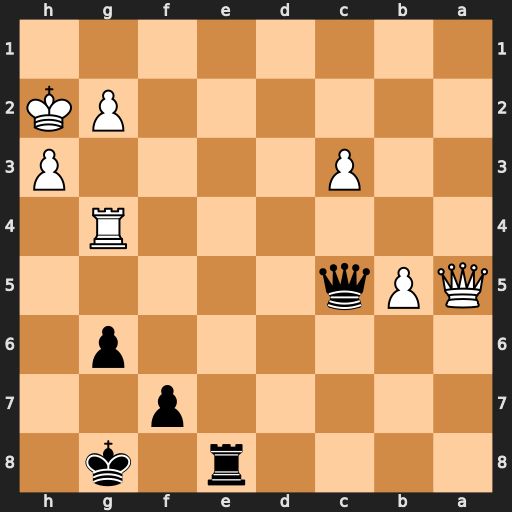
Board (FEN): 4r1k1/5p2/6p1/QPq5/6R1/2P4P/6PK/8
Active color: b
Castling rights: -
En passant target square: -
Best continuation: Qd6+ Rg3 Re3 Qd8+ Qxd8